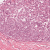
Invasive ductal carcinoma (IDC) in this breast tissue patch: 0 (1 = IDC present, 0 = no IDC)